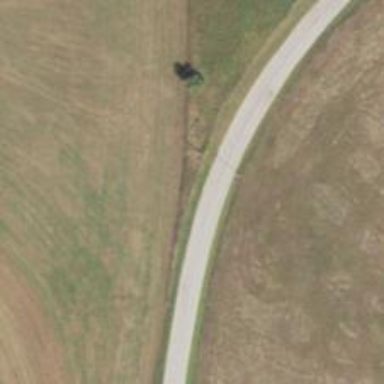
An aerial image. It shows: Tertiary road.